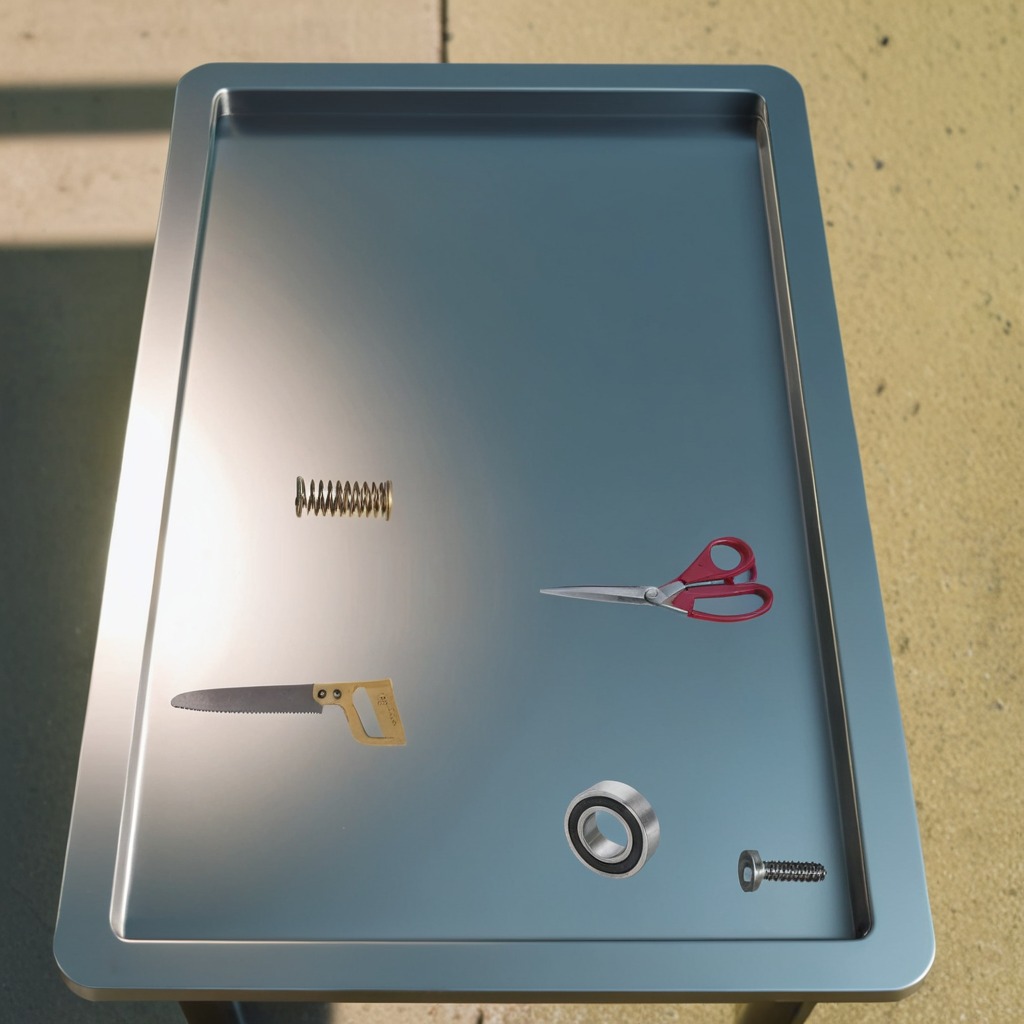
A ball bearing, a machine screw, a coiled metal spring, a hand saw, and scissors are lying on the textured surface of the utility table.